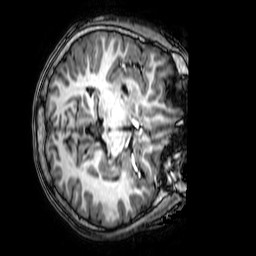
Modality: T1w
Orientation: axial
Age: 18
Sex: male
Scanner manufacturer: philips
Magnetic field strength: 3 T
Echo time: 0.0038 s